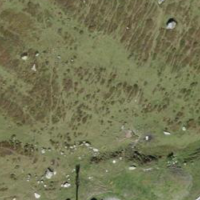
EUNIS habitat code: 26
Species observed at this site:
Bellis perennis
Marmota marmota